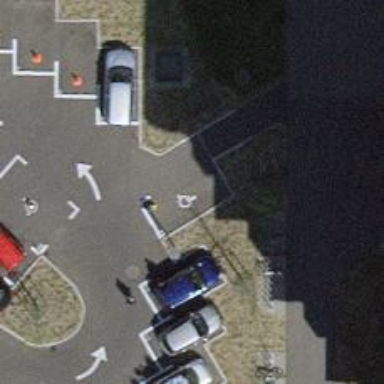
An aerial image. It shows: Designated parking space for disabled individuals.